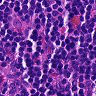
Metastatic tissue present: no